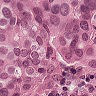
Metastatic tissue present: yes